Field crop: maize
Growth stage: 2
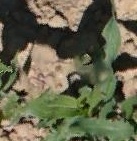
Species: maize